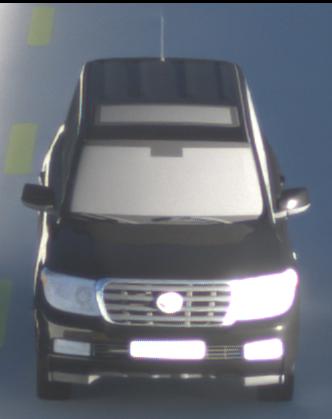
Make: Toyota
Model: Land Cruiser V8 4.7
Detailed model: Land Cruiser V8 (J20)
Model produced from: 2008/03
Model produced until: 2009/11
Doors: 5
Color: black
Road condition: dry road
Daytime: sunrise or sunset
Contrast: high contrast